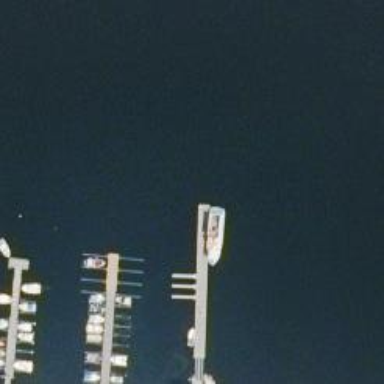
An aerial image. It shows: Pier with mooring facilities.